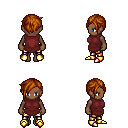
a pixel art fantasy rpg character, female body template, human, dark skin, maroon tunic, gold greaves, brunette pixie cut hairstyle, gold boots, four views (front, back, left, right), 2x2 character sprite sheet, small pixel art, hard edges, no anti-aliasing